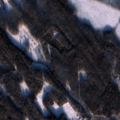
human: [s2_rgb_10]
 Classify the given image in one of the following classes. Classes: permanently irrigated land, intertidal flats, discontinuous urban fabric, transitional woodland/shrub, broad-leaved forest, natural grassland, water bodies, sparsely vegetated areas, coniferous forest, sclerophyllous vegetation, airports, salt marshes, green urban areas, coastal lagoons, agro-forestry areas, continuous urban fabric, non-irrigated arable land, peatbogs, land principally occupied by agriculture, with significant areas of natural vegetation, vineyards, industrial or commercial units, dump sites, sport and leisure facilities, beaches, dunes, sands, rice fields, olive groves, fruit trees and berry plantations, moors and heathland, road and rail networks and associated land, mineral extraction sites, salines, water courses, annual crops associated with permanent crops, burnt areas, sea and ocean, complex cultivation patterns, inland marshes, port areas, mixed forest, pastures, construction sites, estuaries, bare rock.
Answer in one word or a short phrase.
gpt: coniferous forest, mixed forest, peatbogs